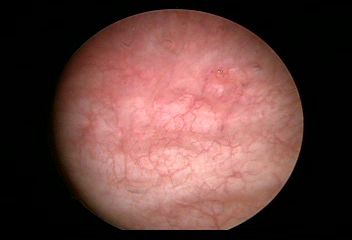
Modality: WLC
Class: Normal mucosa
Bladder cancer association: No